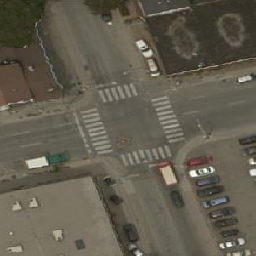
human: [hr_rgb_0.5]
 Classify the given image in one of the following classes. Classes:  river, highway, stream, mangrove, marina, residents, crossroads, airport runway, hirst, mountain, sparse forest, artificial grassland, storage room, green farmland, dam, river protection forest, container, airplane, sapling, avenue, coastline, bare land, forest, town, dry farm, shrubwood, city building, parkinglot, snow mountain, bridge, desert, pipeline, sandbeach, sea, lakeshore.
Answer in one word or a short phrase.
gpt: crossroads